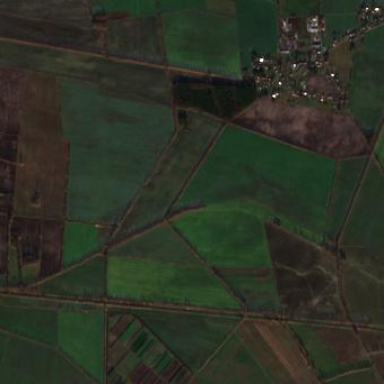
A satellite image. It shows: Picturesque farmland scene.